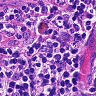
Metastatic tissue present: no